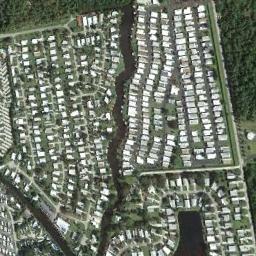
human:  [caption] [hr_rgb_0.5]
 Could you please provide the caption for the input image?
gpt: There are four rows of mobile homes and three paths .

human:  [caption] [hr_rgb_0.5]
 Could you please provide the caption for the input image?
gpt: There are many buildings in the mobile home park .

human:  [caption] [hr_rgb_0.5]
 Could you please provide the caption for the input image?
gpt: The mobile home park has lots of neatly arranged white mobile homes and a river goes through the mobile home park .

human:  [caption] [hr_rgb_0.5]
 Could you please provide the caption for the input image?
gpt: The mobile home park is next to some trees .

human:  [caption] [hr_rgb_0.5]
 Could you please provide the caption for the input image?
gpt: There are many white buildings and a river in the mobile home park .